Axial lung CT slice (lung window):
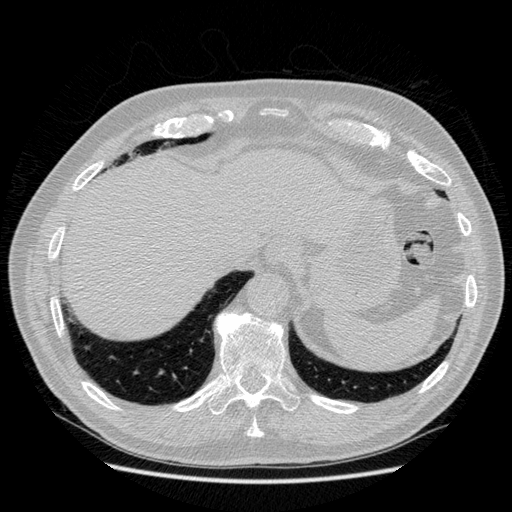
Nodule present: no